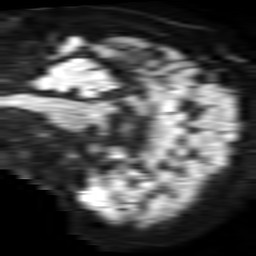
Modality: TRACE
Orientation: sagittal
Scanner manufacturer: philips
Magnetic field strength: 1.5 T
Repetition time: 4.6 s
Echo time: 0.07699 s